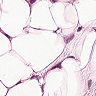
Metastatic tissue present: yes